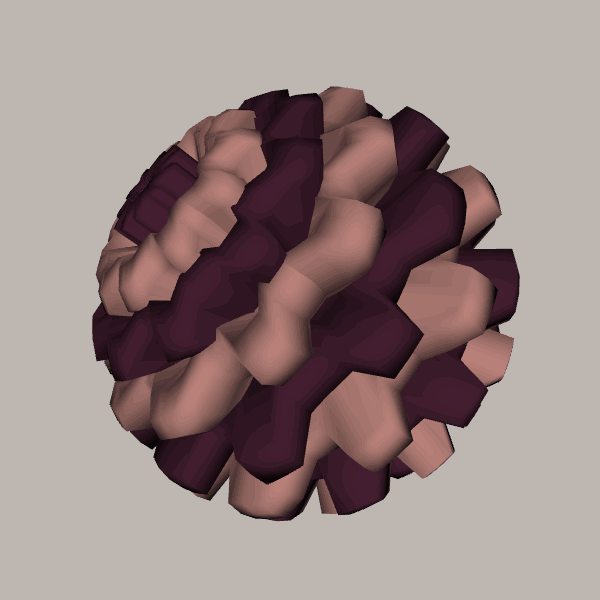
Background: light